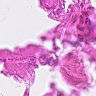
Metastatic tissue present: no